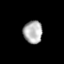
Tissue: lung
Cell type: Myeloid cells
Senescence score: 0.2348
Nuclear area (px): 420
Mean DAPI intensity: 177.052